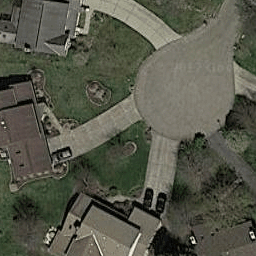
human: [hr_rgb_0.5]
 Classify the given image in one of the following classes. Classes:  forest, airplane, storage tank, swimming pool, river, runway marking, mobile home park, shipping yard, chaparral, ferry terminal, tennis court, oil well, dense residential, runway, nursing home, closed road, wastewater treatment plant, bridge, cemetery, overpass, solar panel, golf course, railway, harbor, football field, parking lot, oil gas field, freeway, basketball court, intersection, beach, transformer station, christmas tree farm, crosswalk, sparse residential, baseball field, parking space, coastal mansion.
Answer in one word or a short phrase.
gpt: closed road